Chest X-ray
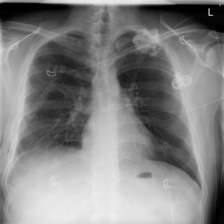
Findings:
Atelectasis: negative
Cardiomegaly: negative
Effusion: negative
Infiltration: negative
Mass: positive
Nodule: negative
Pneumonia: negative
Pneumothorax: negative
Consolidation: negative
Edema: negative
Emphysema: negative
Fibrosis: negative
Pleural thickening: negative
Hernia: negative